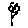
Label: flower